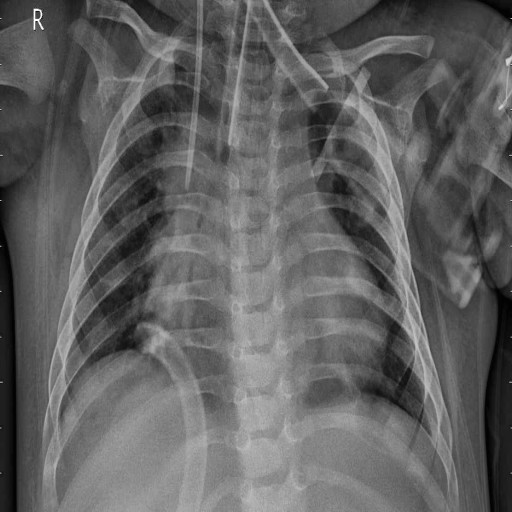
Finding: PNEUMONIA